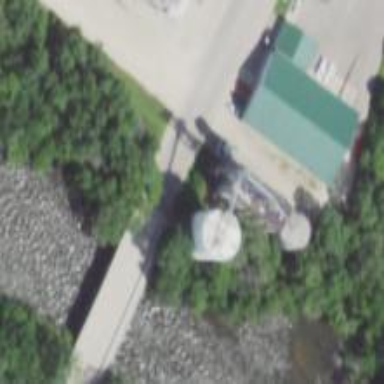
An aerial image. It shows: Silo.